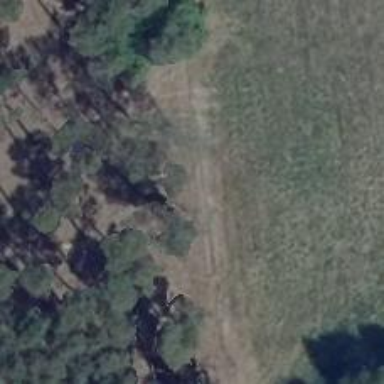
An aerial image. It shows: Hunting stand.